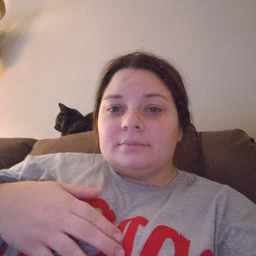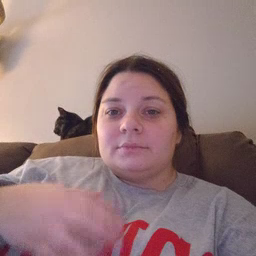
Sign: shower